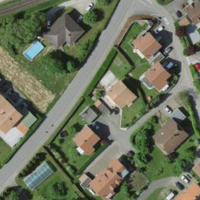
EUNIS habitat code: 54
Species observed at this site:
Symphoricarpos albus